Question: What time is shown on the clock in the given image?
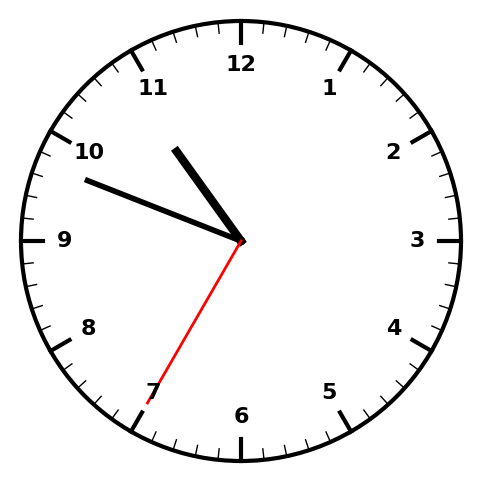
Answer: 10:48:35